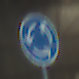
Verkehrszeichen: Kreisverkehr
Umgebung: Indoor, Urban
Tageszeit: Midday
Wetter: NotSpecified
Licht: Natural
Jahreszeit: NotSpecified
Kontrast: MediumContrast